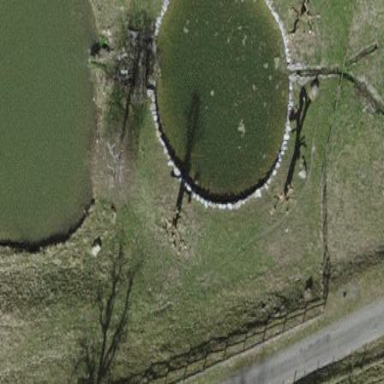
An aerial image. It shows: Pond surrounded by natural water.